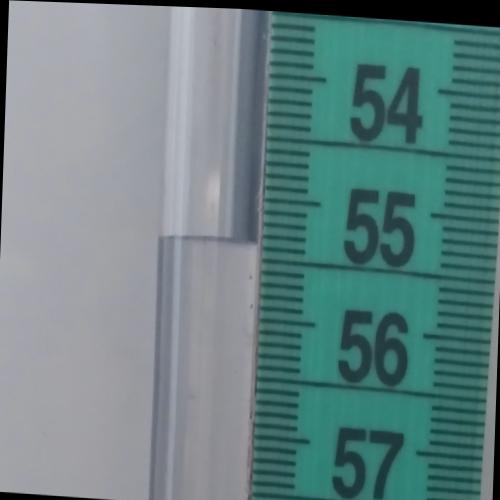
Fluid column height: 55.4 cm